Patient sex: M
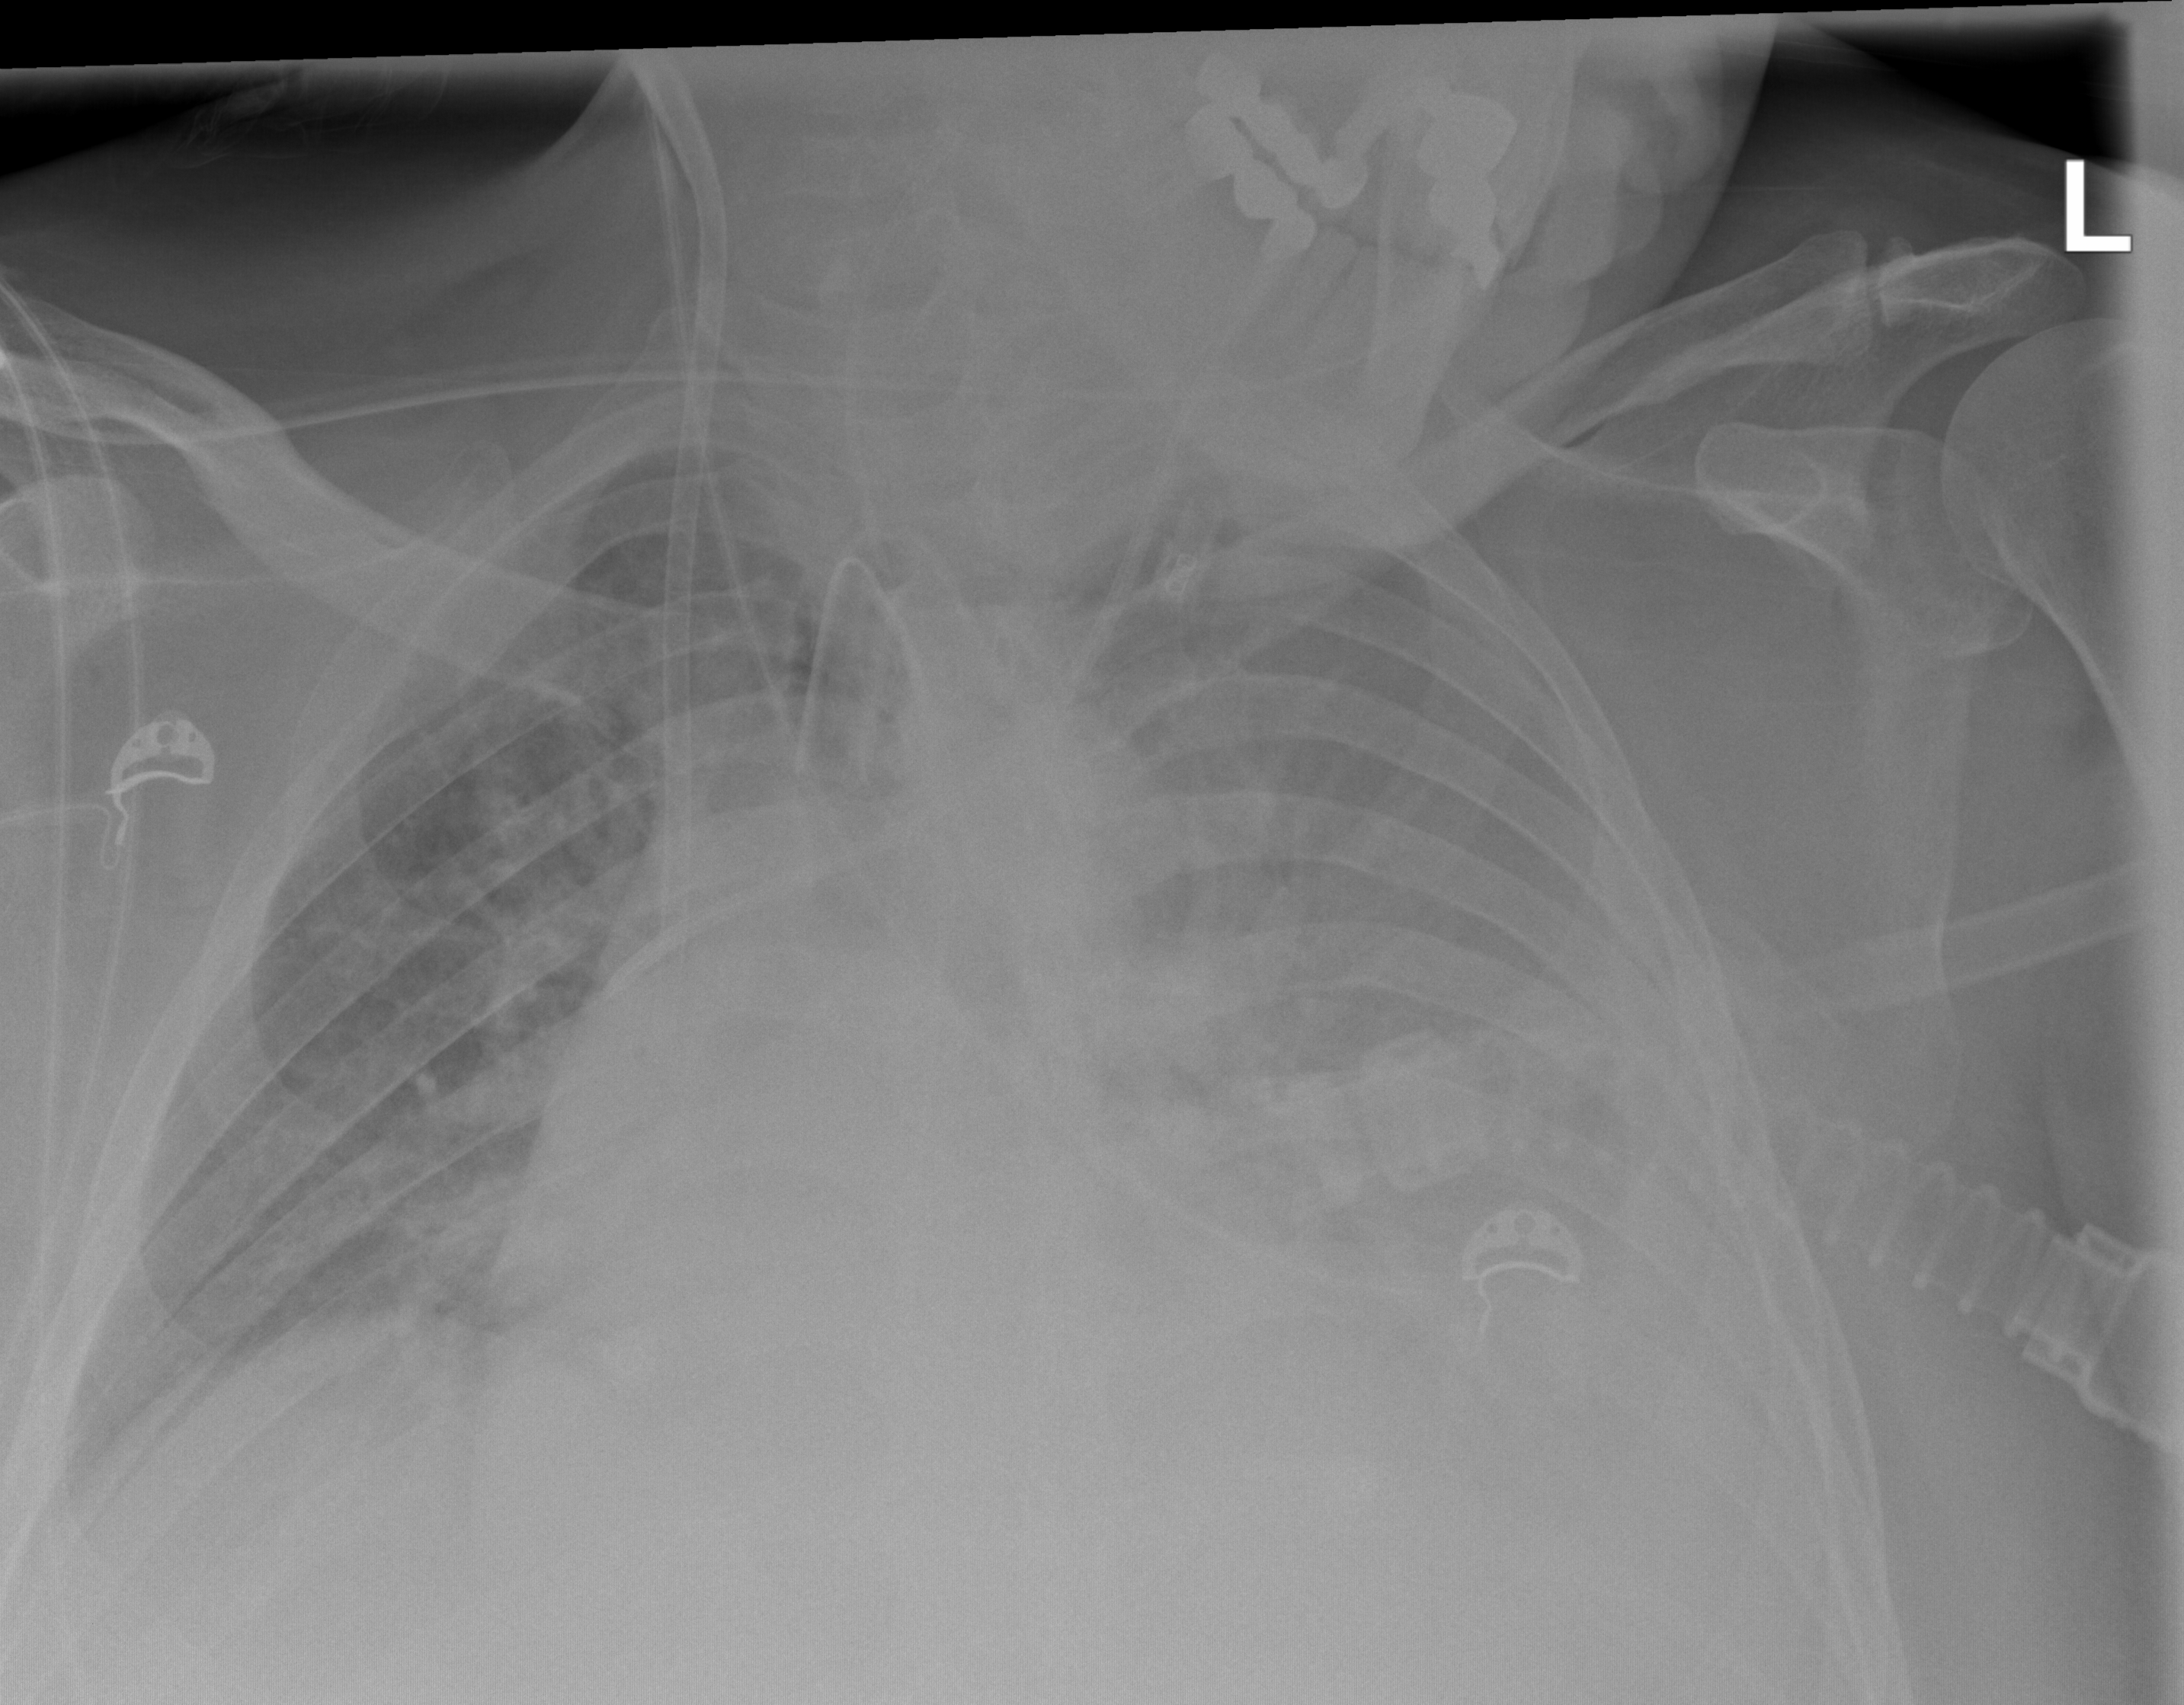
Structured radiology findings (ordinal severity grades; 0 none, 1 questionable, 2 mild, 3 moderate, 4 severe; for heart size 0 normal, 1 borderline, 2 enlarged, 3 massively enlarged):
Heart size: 2
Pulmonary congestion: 2
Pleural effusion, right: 2
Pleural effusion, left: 4
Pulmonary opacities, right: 3
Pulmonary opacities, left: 3
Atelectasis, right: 3
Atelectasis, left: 3